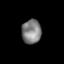
Tissue: lung
Cell type: Epithelial cells
Senescence score: 0.2252
Nuclear area (px): 459
Mean DAPI intensity: 128.697